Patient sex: M
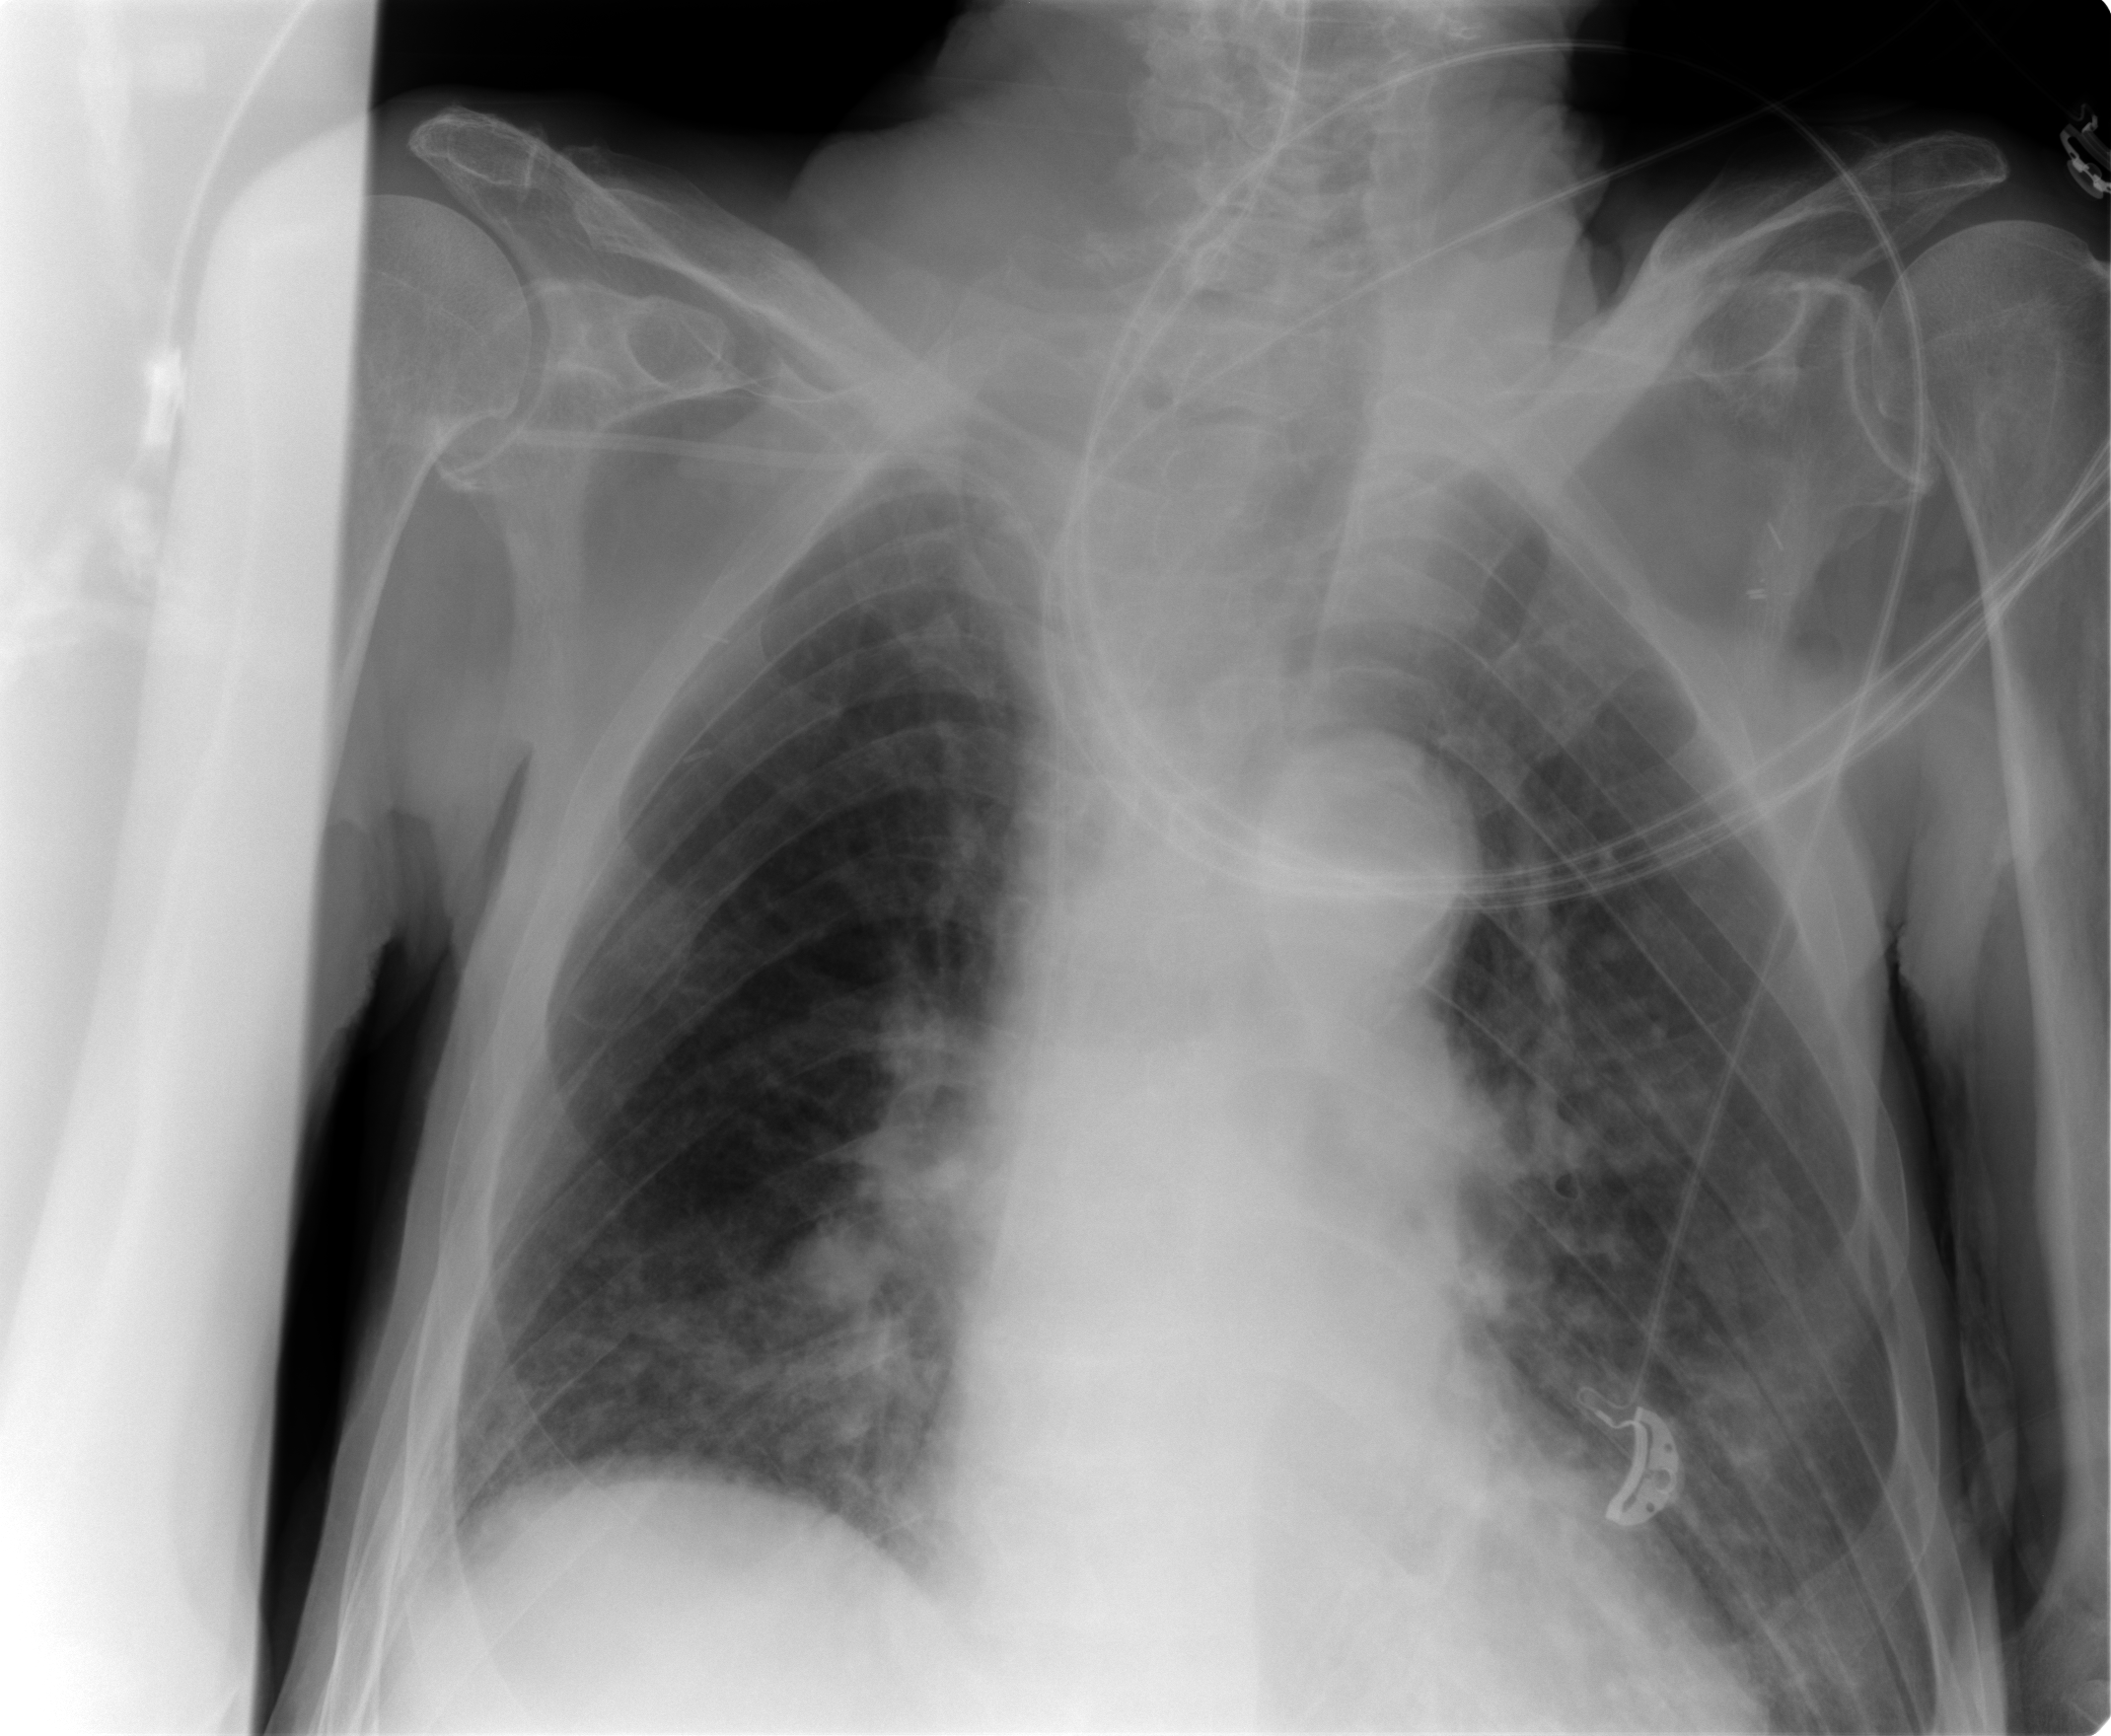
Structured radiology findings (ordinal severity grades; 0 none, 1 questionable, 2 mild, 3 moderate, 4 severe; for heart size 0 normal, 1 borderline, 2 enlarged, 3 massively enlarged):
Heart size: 0
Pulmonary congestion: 1
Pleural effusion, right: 1
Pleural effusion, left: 0
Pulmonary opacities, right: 1
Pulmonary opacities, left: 1
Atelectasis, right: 2
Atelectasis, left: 2